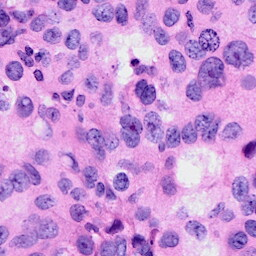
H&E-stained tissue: Breast